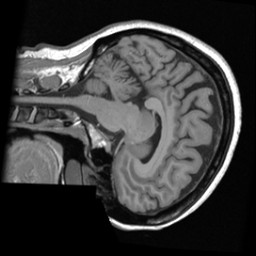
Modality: T1w
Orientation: sagittal